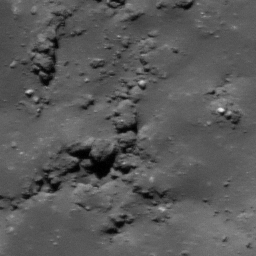
Pit: Tycho 29a
Host crater: Tycho
Host type: impact_melt
Lunar coordinates: latitude -42.847, longitude 348.542